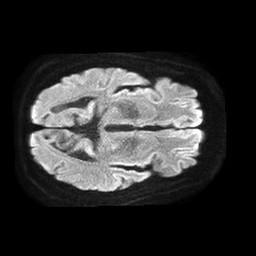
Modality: TRACE
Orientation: axial
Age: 65
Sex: male
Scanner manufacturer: philips
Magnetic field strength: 1.5 T
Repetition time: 4.6 s
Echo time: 0.08631 s